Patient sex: F
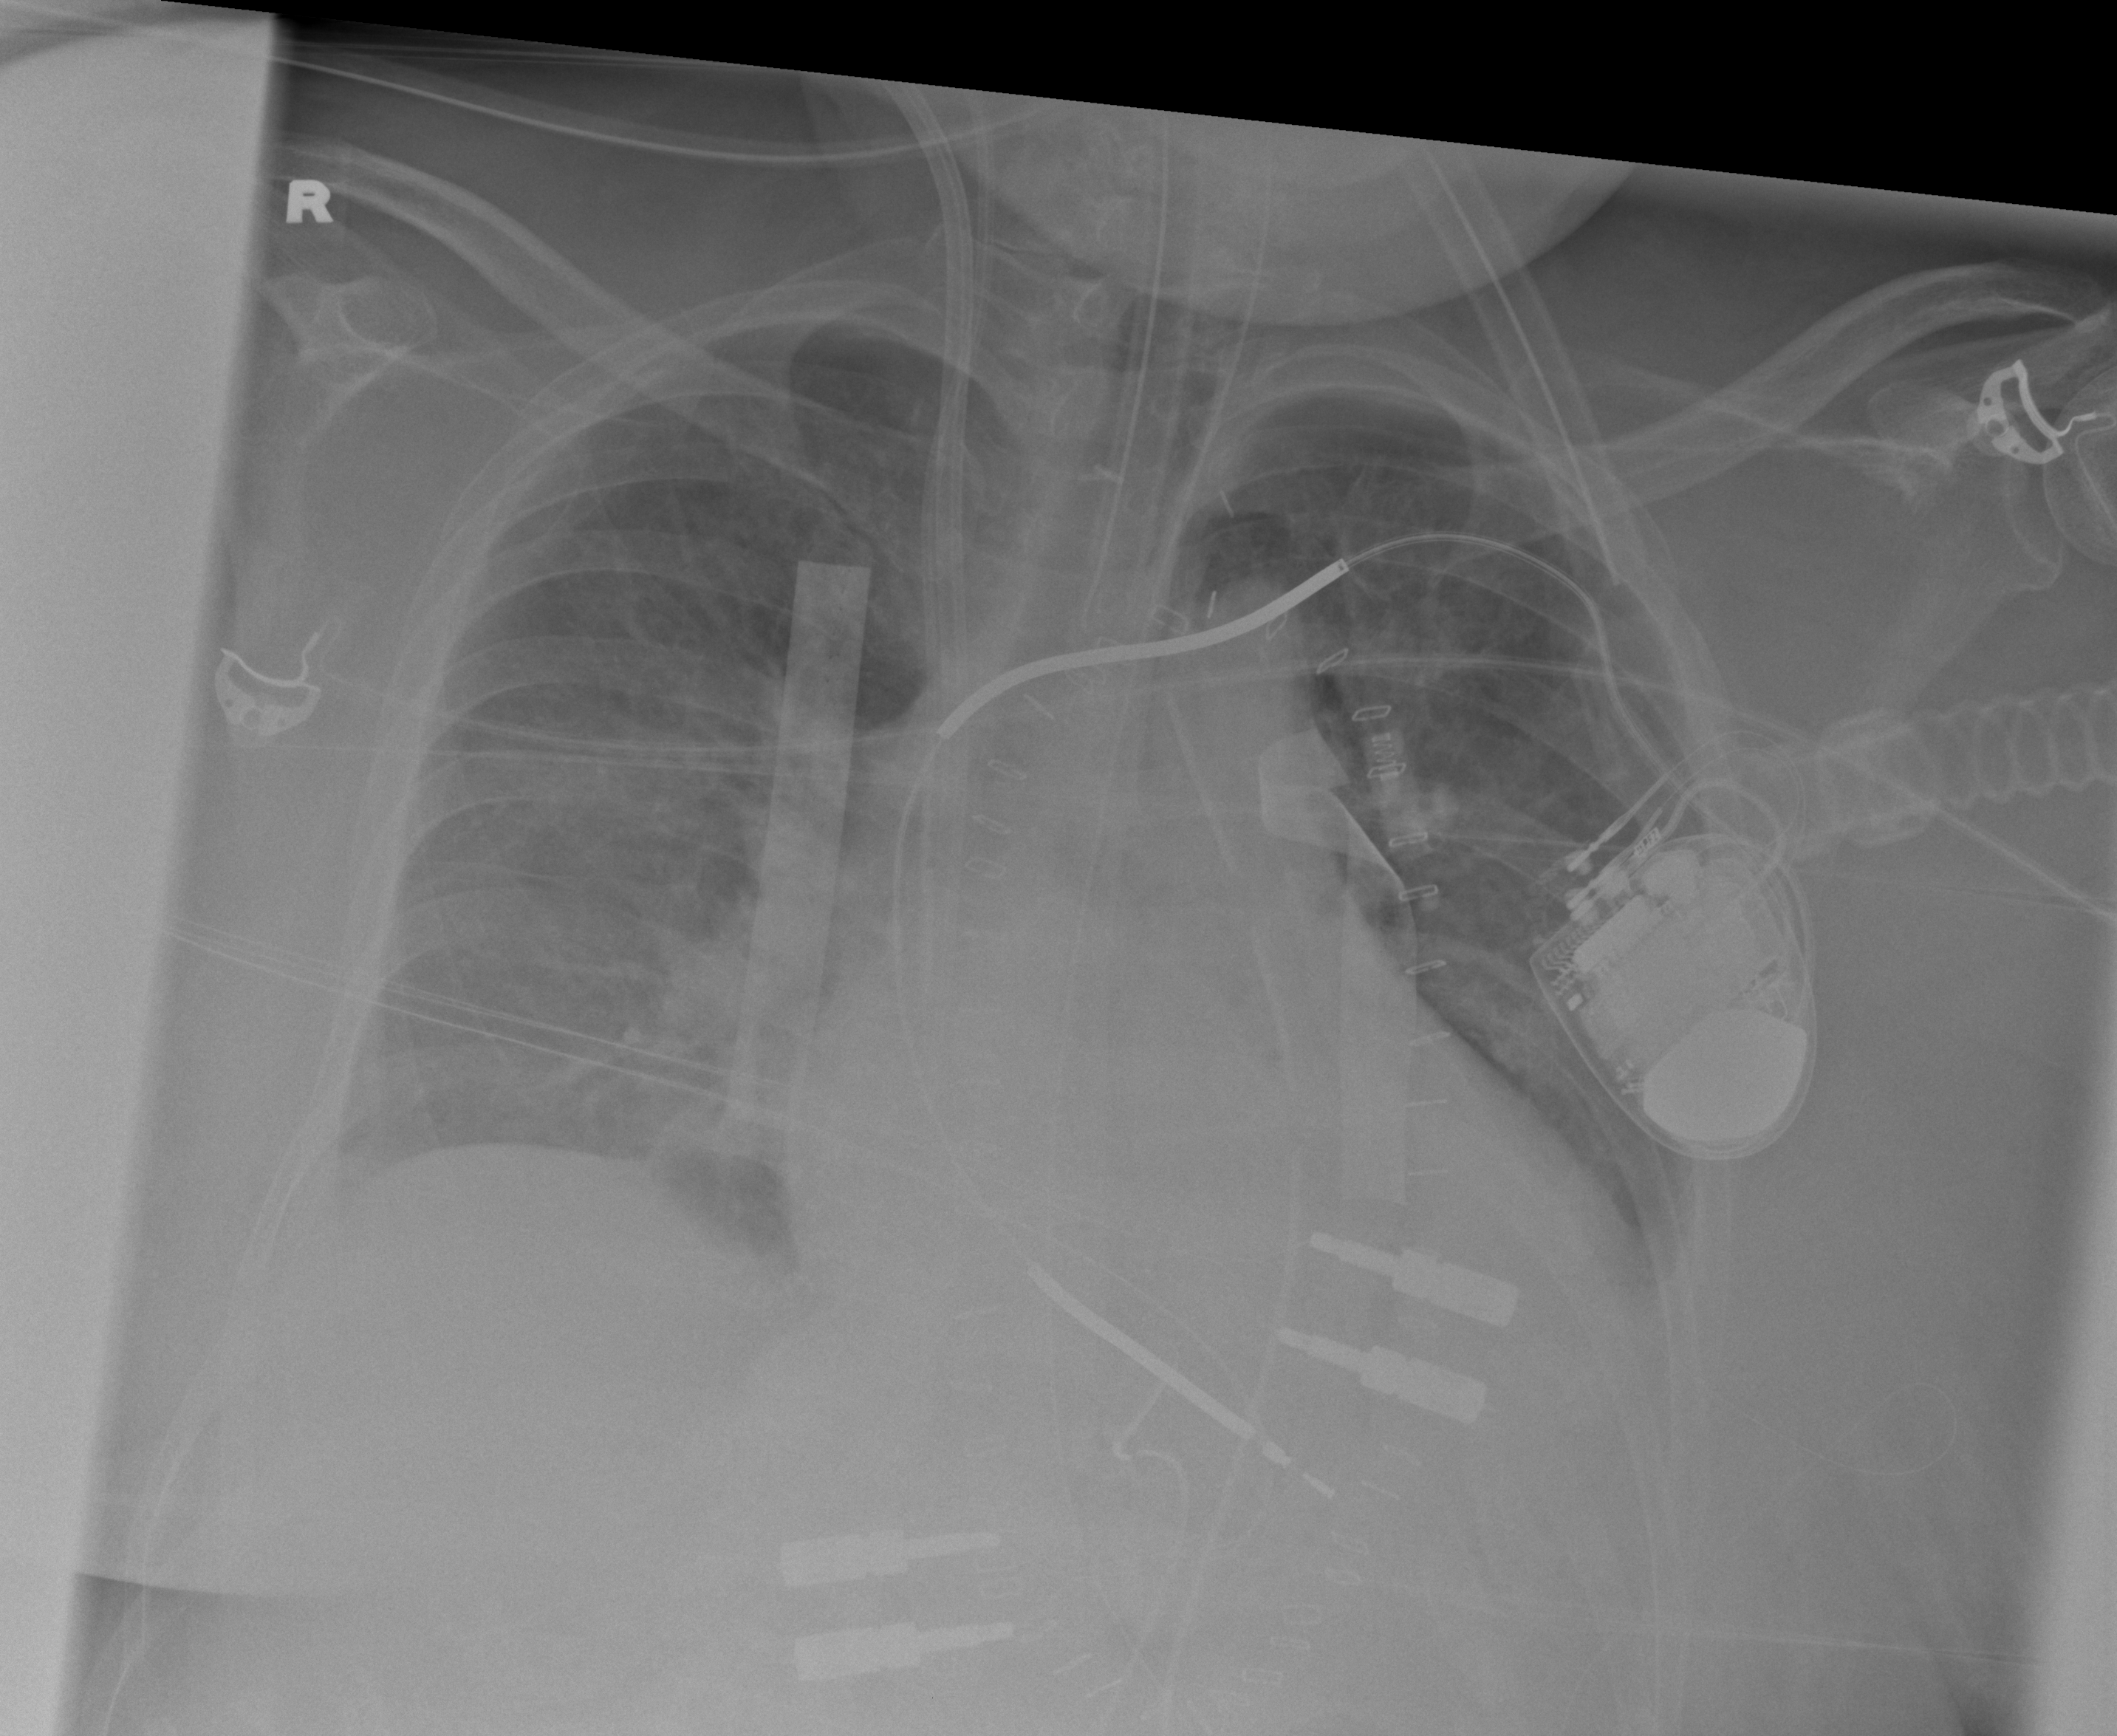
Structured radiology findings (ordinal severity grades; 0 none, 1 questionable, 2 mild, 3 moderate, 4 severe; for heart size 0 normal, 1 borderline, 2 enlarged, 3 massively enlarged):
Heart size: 2
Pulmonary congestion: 2
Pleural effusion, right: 2
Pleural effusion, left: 2
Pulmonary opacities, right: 1
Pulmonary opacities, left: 1
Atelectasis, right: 1
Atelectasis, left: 2